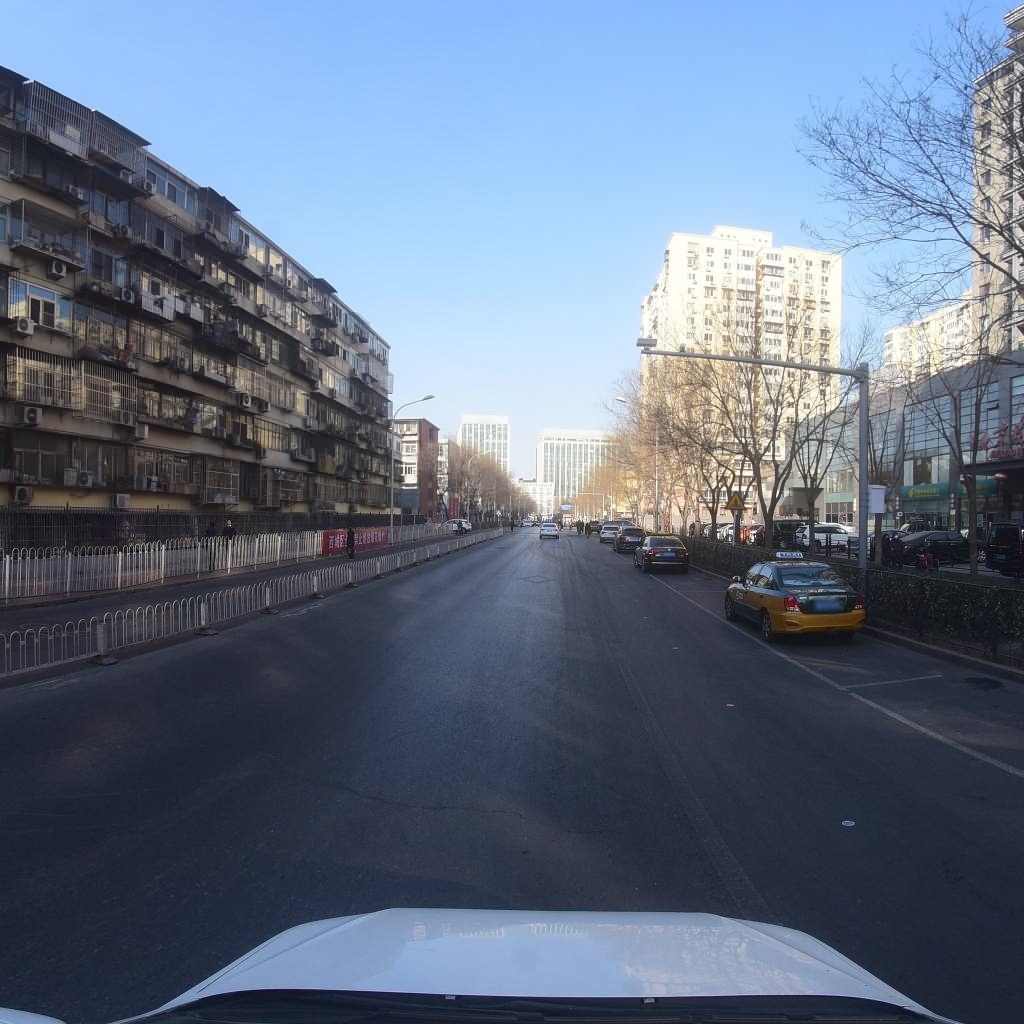
Region: Xicheng
Road damage annotations: transverse crack